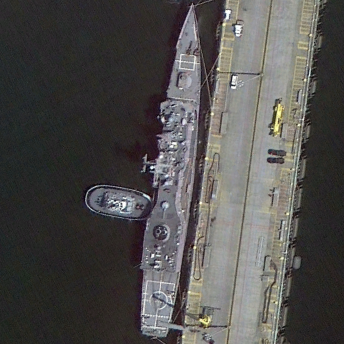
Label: Ticonderoga-class_cruiser